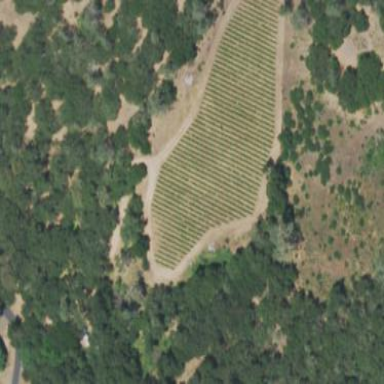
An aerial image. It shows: Vineyard with wine grapes as the main crop.